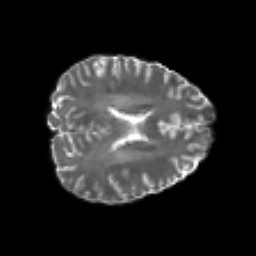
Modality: T2w
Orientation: axial
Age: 26
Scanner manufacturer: philips
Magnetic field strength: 3 T
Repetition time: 8.592 s
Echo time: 0.1268 s